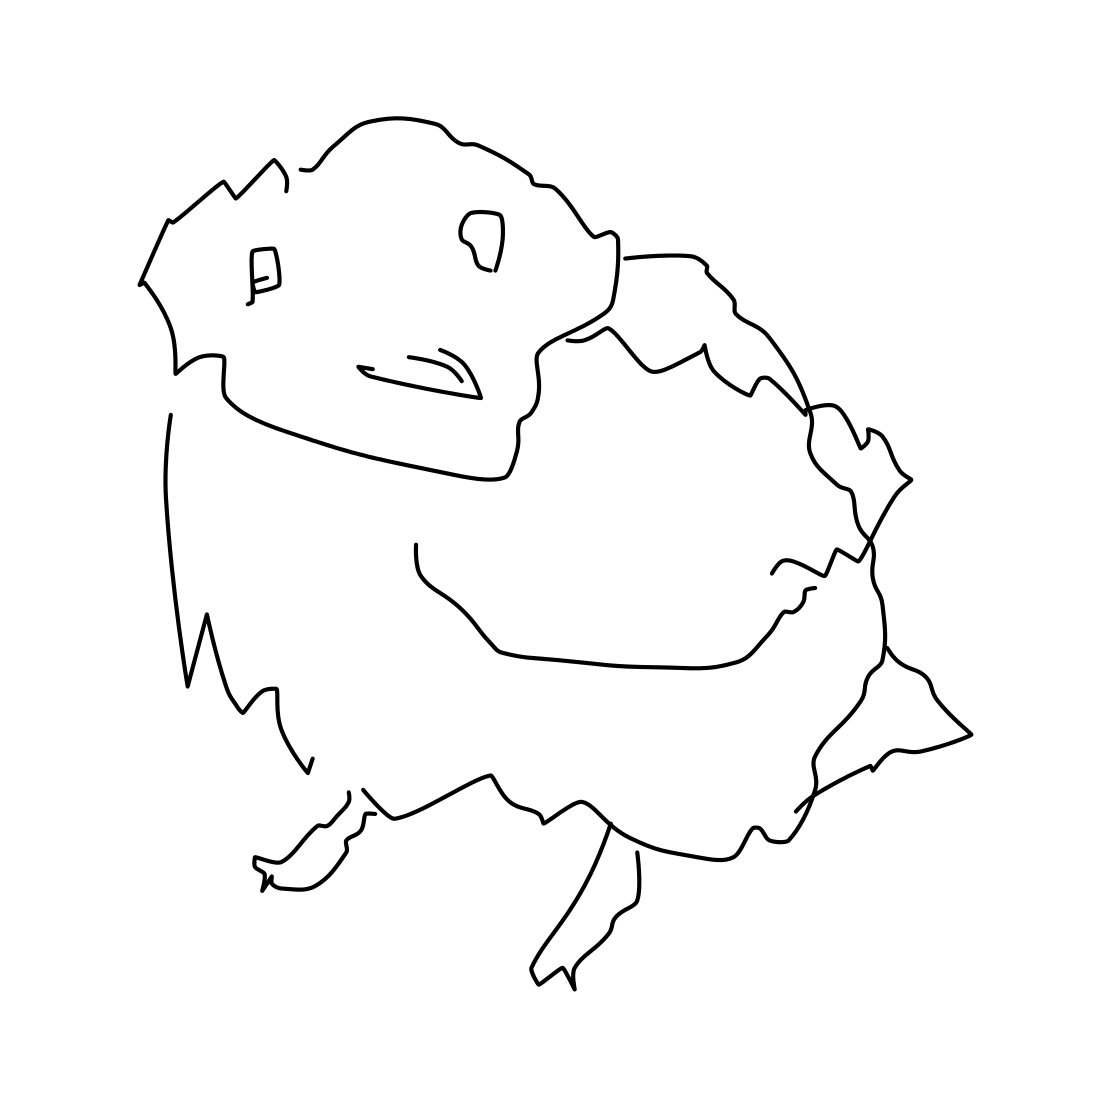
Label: owl